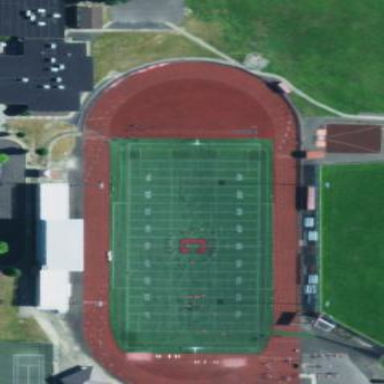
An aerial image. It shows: Artificial turf pitch used for American football.